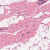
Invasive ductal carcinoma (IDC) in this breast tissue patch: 0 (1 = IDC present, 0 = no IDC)